Question: I have installed EPIC plugin to my eclipse kepler and it is installed in directory 'C:\xampp'
But when i create a new projects from the eclipse and when i try to execute it , iam getting the following error as in screen shot below

Can anyone Please help me..
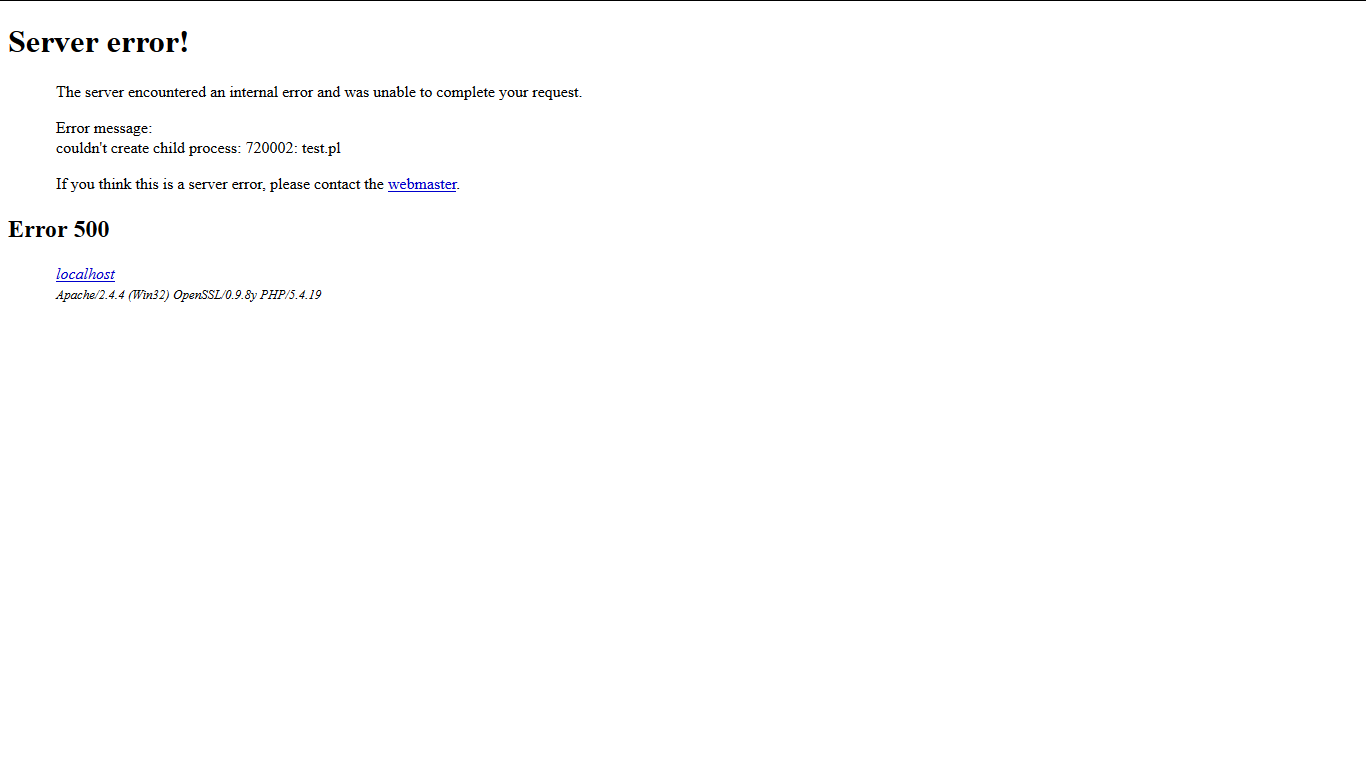
Answer: Your Problem is the Shebang. You use Windows, and an Xampp Server, so you need to say in your Shebang, that the Perlinterpreter is under '#!"C:\xampp\perl\bin\perl.exe"'
So all of your scripts need to start with
'''
#!"C:\xampp\perl\bin\perl.exe"
'''
instead of
'''
#!/usr/bin/perl
'''
EDIT:
As an example you could try to check the files under 'C:\xampp\cgi-bin\'